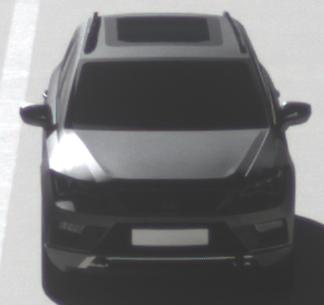
Make: SEAT
Model: Ateca 1.0 TSI Ecomotive
Detailed model: Ateca (5FP)
Model produced from: 2016/08
Model produced until: 2018/08
Doors: 5
Color: gray
Road condition: dry road
Daytime: morning or afternoon
Contrast: high contrast